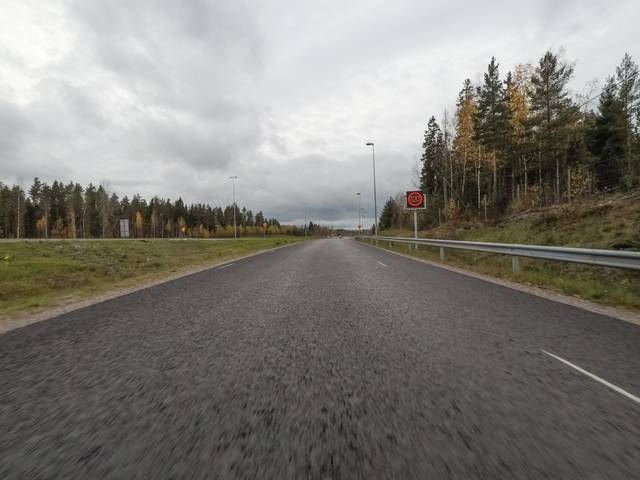
Region: Finland
Coordinates: 60.417, 25.67